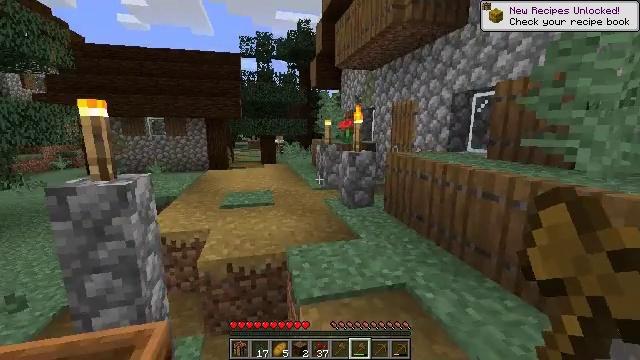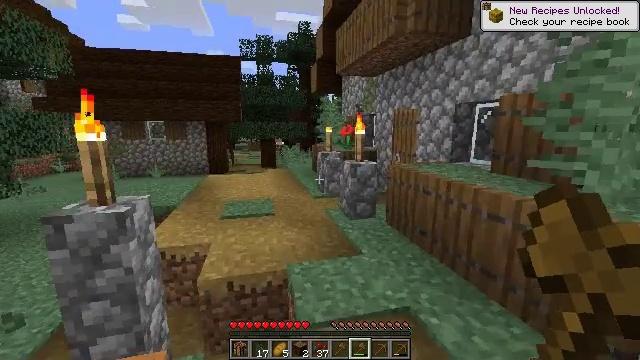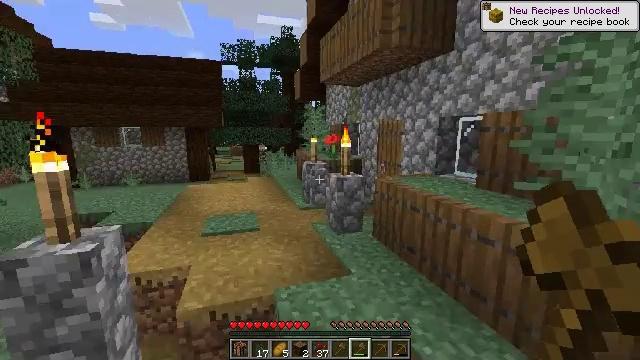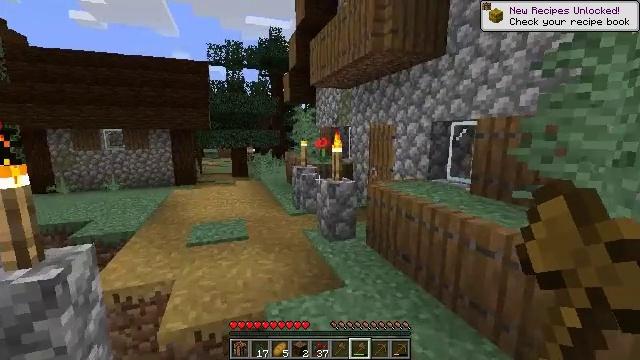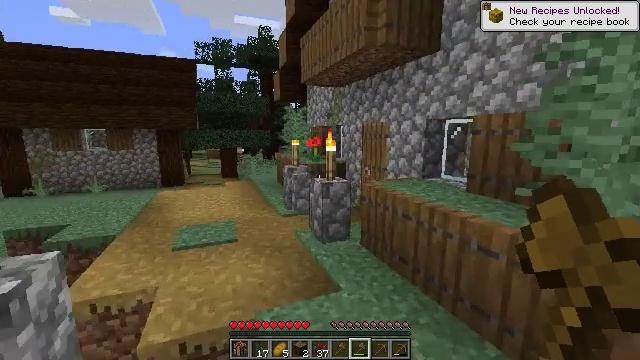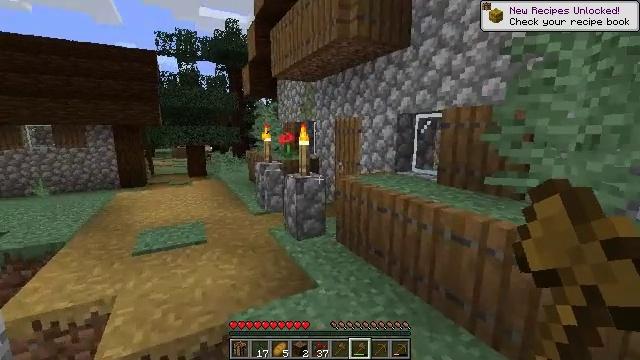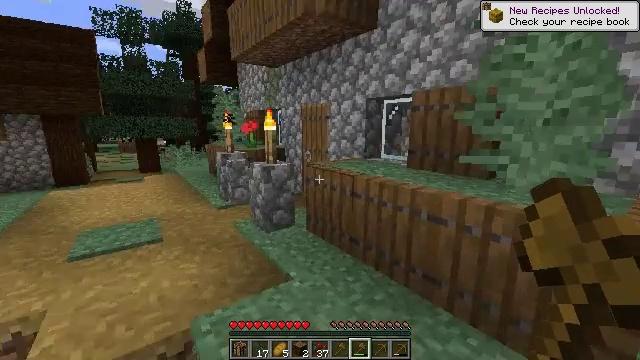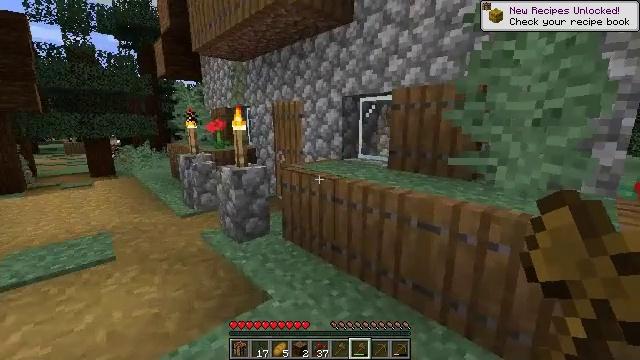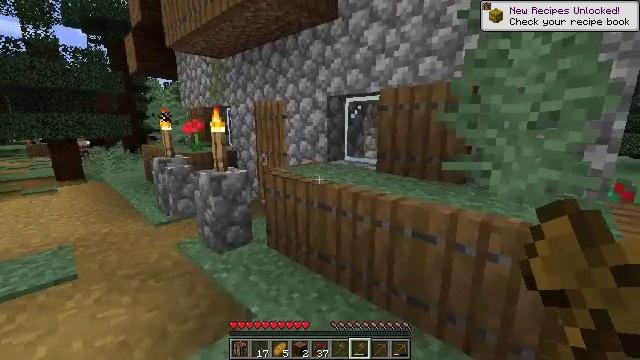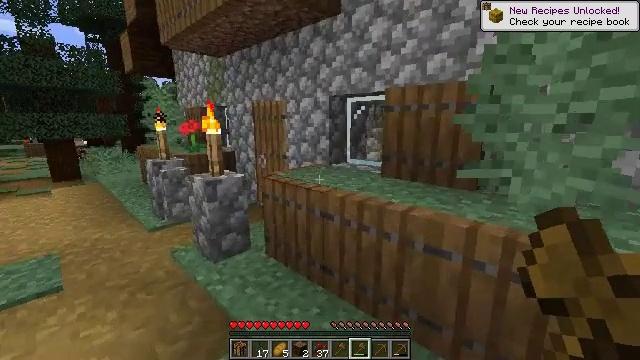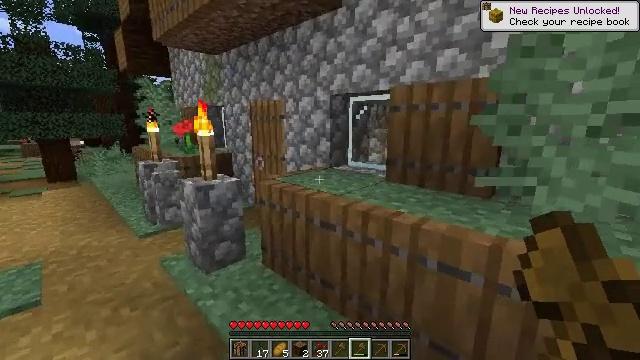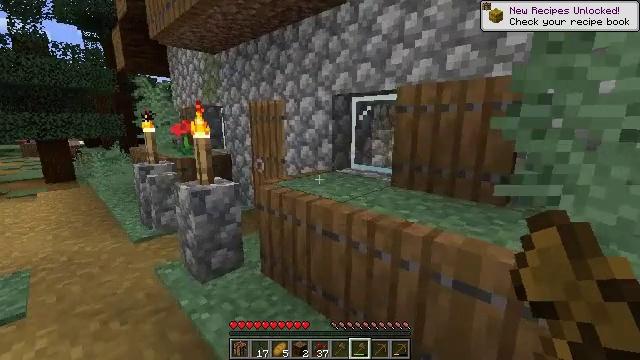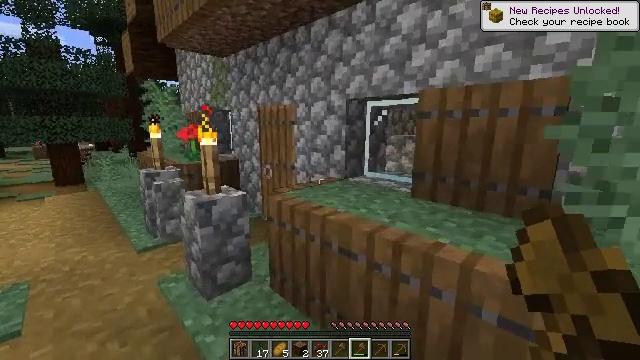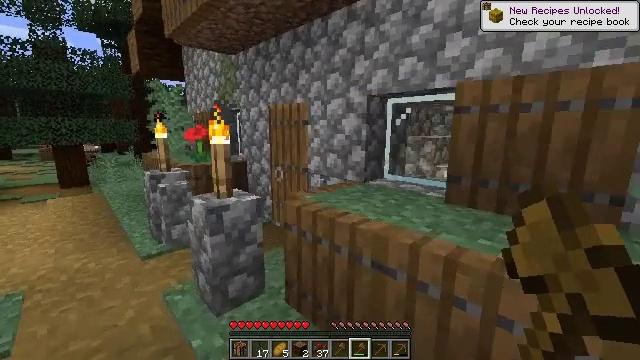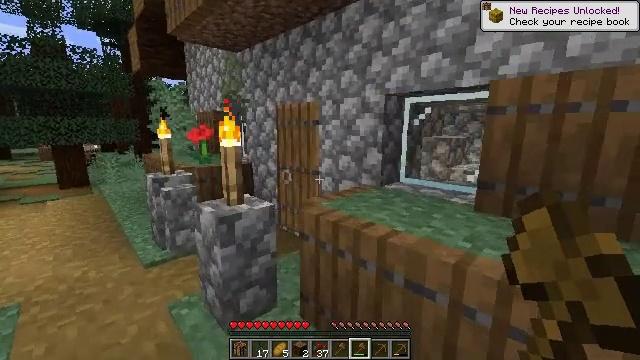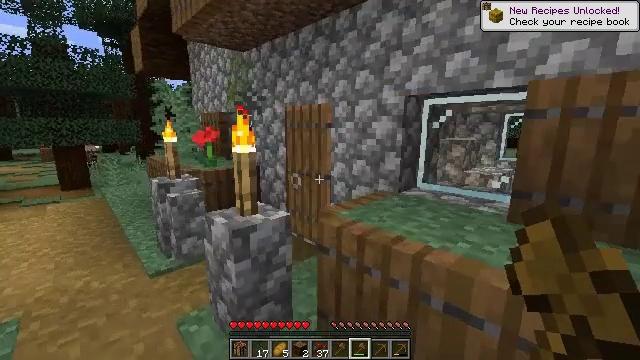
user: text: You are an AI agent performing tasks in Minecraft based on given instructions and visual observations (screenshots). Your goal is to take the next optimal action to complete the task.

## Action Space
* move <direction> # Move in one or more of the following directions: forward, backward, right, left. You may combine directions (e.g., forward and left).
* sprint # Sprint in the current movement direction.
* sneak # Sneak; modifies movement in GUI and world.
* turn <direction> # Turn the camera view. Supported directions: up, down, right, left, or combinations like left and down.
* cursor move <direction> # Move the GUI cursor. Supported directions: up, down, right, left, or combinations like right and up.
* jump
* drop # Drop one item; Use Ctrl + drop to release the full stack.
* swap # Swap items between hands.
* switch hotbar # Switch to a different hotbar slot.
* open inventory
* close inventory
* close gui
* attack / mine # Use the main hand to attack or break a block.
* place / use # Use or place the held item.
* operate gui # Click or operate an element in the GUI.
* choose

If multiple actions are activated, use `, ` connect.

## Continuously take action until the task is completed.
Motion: motion action
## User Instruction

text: Attack the bookshelf to recycle it.
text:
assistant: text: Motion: move forward, jump
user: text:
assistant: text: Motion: move forward, turn right, jump
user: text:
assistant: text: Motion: move forward, turn right
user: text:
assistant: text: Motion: move forward, turn right
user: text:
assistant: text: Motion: move forward, turn right
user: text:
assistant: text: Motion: move forward, turn right and down
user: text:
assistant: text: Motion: move forward, turn right
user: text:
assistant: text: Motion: move forward, turn right
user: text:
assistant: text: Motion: move forward
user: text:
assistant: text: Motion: move forward
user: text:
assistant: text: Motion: move forward and move left
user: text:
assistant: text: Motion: move forward and move left, turn left
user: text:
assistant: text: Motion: move forward and move left
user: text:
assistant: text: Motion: move forward and move left
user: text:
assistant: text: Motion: move forward and move left
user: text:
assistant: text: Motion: move forward and move left
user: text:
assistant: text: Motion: move forward and move left
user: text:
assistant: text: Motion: move left
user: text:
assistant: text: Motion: move left
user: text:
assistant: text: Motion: move left
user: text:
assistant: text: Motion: move forward and move left, turn right
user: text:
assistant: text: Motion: move forward and move left, turn right
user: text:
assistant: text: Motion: move forward and move left, turn right
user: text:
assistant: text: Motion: move forward and move left, turn right
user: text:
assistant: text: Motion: move forward and move left, turn right
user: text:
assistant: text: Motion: move forward and move left, turn right
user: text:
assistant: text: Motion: move forward and move left
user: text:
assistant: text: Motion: move forward and move left, turn right
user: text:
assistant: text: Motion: move forward and move left, turn right and down
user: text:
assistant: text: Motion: move forward, turn right